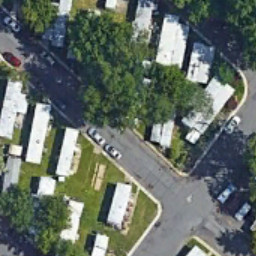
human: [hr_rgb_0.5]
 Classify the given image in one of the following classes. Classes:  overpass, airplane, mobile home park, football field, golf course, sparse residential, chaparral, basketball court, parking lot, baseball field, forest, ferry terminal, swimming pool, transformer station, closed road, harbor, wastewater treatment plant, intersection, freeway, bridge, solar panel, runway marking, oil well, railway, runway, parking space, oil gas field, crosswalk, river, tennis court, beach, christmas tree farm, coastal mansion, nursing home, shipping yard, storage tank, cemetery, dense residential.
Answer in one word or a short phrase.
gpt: mobile home park